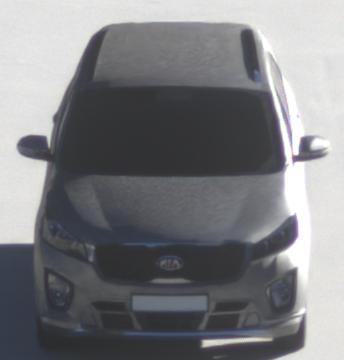
Make: KIA
Model: Sorento 2.2 CRDi
Detailed model: Sorento (UM)
Model produced from: 2015/03
Model produced until: 2017/10
Doors: 5
Color: gray
Road condition: dry road
Daytime: sunrise or sunset
Contrast: medium contrast